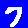
Digit: 7